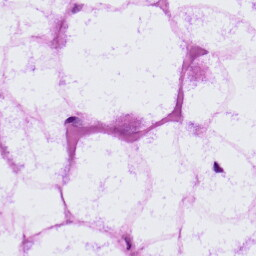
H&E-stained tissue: LymphNode